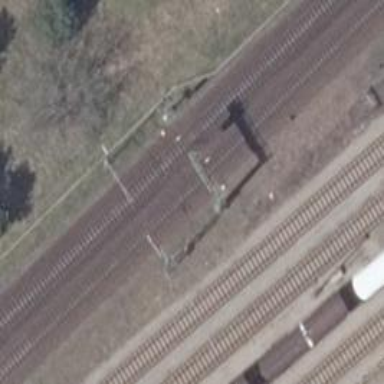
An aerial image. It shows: Railway signal.